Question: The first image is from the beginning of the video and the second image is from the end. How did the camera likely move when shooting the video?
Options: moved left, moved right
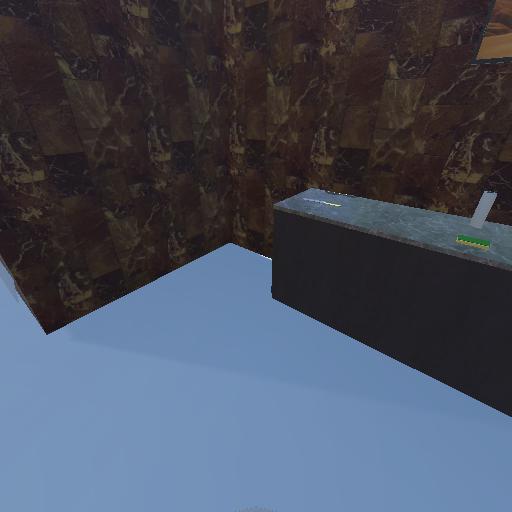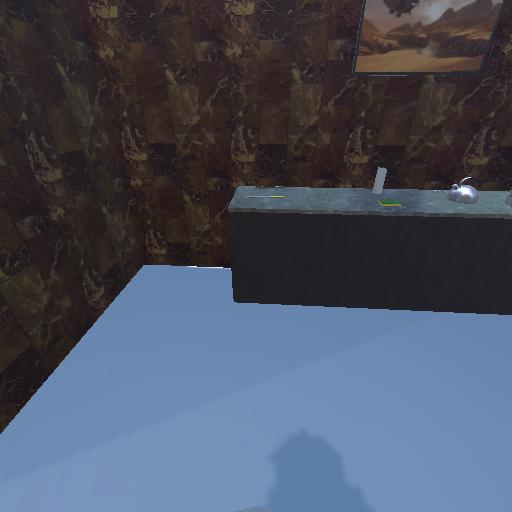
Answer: moved left